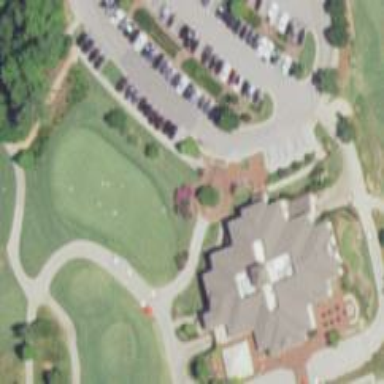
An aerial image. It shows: Pathway for golfing.